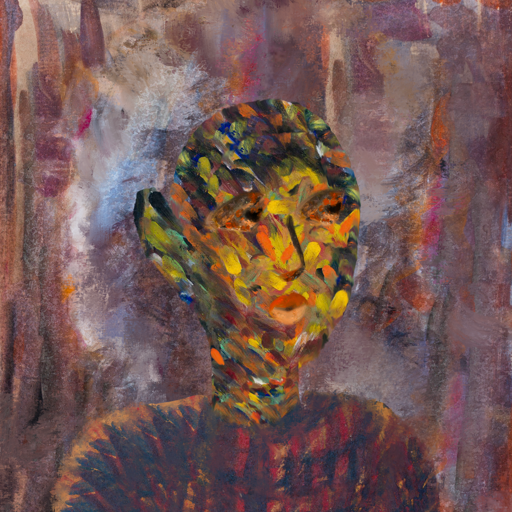
Background: Hypocrite, Head And Neck Side: An_Impression, Face Side: Gypsy_Queen, Bust: In_The_Sun, Hair Side: Blank, Head Accessory: Blank, Second Necklace: Blank, Necklace: Blank, Baby: Blank